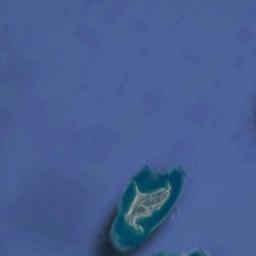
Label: island